Question:
^ Above is what 'term.search_preview' renders in my templates.
Current HTML:
'''
<div class="term-context-preview" value="{{term.term}}">
<p ng-bind-html="term.search_preview">
{{term.search_preview}}
</p>
</div>
'''
I have ''$sce'' injected into my controller:
'''
.controller('TermsCtrl',
['$scope',
'$sce',
'TermsFactory',
function($scope,
$sce,
TermsFactory) {
//vm.terms = is the terms array of objects that gets repeated in my widgets
vm.terms = TermsFactory.getTermsModel();
'''
This is where term.search_preview comes from, vm.terms is an array of hundreds of objects. An example of one of the objects:
'''
0: {
id: 1,
term: 'term',
search_preview: 'dsjfdsjkl dsfjdsk fjdksf dksj fdksj '
}
'''
Tried this:
'''
// Build terms widgets with ng-repeat:
vm.terms = $sce.getTrustedHtml(TermsFactory.getTermsModel());
console.log(vm.terms);
'''
<URL>
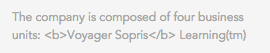
Answer: Inside of my termsFactory (where I process and save data objects from a JSON GET call)
I looped through them and used '$sce' there to created strings that were 'trustAsHTML'
'''
// Set terms into data model:
TermsFactory.setTermsModel(data.data.ticker_tags);
// Build tag widgets with ng-repeat:
vm.terms = TermsFactory.getTermsModel();
vm.totalTerms = vm.terms.length;
console.log(vm.terms);
'''
(This is used to iterate through an object, turn items into and feed back into the object to be returned)
'''
// Set data to terms:
var setTermsModel = function(data) {
for (var i = data.length - 1; i >= 0; i--) {
data[i].search_preview = $sce.trustAsHtml(data[i].search_preview);
};
terms = data;
return terms;
};
'''
'ng-bind-html'
'''
<p ng-bind-html="term.search_preview">{{term.search_preview | filter:term.search_preview : limitTo : 200}}</p>
<section ng-show="context" ng-bind-html="context" class="term-context">
<p>{{context}}</p>
</section>
'''